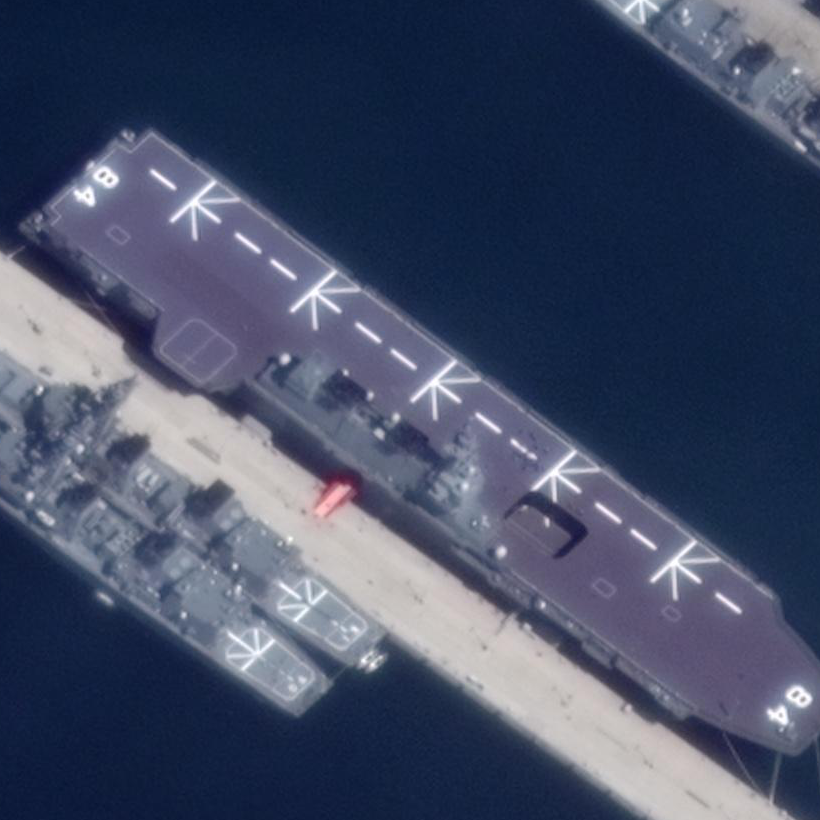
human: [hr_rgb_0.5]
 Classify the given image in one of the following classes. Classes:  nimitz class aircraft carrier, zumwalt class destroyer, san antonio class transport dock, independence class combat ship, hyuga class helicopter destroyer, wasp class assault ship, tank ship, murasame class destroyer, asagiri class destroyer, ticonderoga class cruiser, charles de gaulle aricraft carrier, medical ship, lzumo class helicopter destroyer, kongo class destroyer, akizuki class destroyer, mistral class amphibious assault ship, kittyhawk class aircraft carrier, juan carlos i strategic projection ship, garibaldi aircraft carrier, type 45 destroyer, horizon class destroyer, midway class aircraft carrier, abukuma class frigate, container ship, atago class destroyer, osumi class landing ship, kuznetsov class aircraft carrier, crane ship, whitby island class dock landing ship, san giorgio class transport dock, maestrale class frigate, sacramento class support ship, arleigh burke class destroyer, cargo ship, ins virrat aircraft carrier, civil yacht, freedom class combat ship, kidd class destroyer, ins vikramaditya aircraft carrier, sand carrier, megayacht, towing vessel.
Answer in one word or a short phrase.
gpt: Lzumo class helicopter destroyer